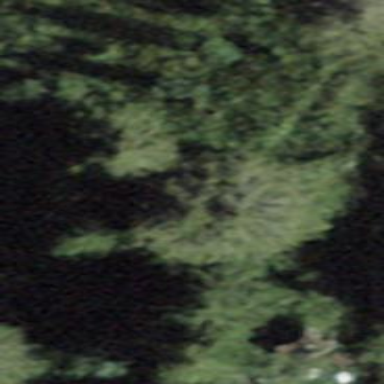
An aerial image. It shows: Patch of scrub vegetation.